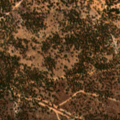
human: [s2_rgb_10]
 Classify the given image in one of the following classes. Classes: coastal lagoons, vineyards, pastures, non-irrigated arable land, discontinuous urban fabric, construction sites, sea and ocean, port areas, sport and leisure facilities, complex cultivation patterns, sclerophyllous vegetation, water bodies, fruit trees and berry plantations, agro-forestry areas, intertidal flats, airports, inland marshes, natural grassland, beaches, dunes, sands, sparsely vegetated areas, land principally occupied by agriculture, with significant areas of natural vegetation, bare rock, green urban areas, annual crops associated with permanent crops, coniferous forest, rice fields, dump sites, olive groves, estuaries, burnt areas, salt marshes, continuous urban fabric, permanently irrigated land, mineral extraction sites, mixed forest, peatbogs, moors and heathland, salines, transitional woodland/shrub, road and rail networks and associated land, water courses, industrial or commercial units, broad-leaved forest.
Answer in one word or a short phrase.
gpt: coniferous forest, mixed forest